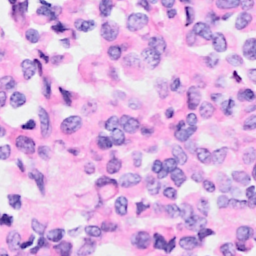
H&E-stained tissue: Breast